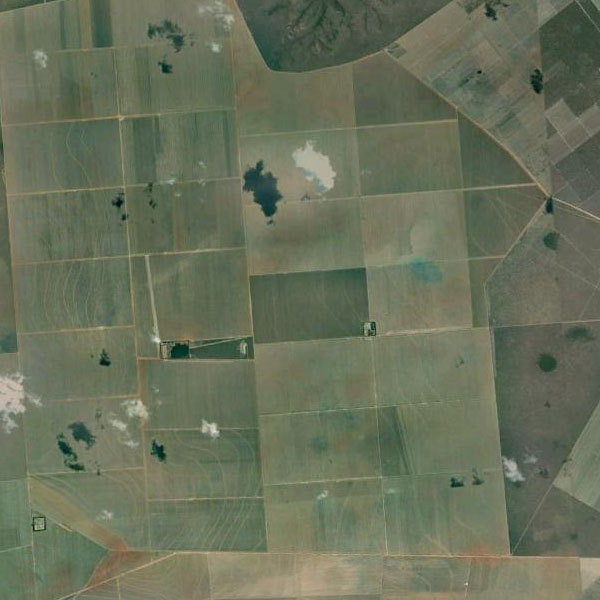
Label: Farmland